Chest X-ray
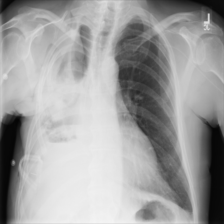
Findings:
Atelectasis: negative
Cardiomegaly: negative
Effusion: negative
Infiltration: negative
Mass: negative
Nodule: negative
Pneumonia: negative
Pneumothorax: negative
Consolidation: negative
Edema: negative
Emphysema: positive
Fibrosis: negative
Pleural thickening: negative
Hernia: negative